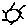
Label: sun